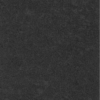
Label: dusty